Question: I'm trying to create login view for my iOS App something like this table view :

Should I have to make a Custom Background Image or is there any easier way to do this?
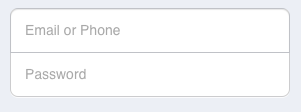
Answer: There are two ways
1.you can go for custom back ground and then add two textfields exactly where you want them to be then set the border style to none.
2.You can choose tableview then you can add textfields to it.
Whatever the way is you need to scroll or animate the view when keyboard pops up for better look.If you use the first 1 you should add scroll view,for the second 1 no need to add scrool because table view is a child of scroll view.